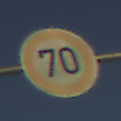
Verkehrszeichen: Geschwindigkeit70
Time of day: SunriseSunset
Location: Outdoor (Nature)
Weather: Clear
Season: NotSpecified
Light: Natural